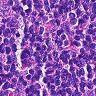
Metastatic tissue present: no